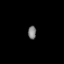
Tissue: prostate
Cell type: Myeloid cells
Senescence score: 0.6931
Nuclear area (px): 106
Mean DAPI intensity: 124.991